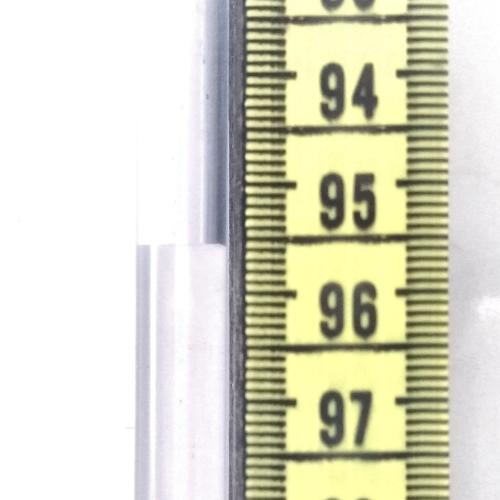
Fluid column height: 95.6 cm